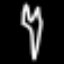
Label: fork